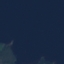
Land use / land cover class: SeaLake